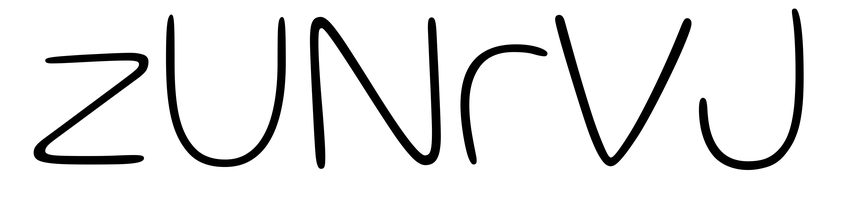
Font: Gluten_Thin